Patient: sex M, age 74
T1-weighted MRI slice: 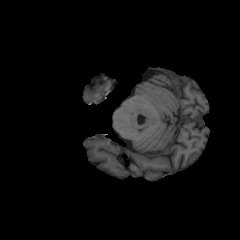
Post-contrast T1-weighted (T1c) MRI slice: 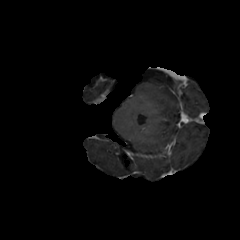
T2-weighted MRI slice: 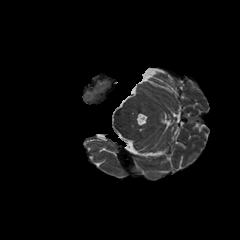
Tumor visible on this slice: yes
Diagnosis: Glioblastoma, IDH-wildtype
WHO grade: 4